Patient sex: F
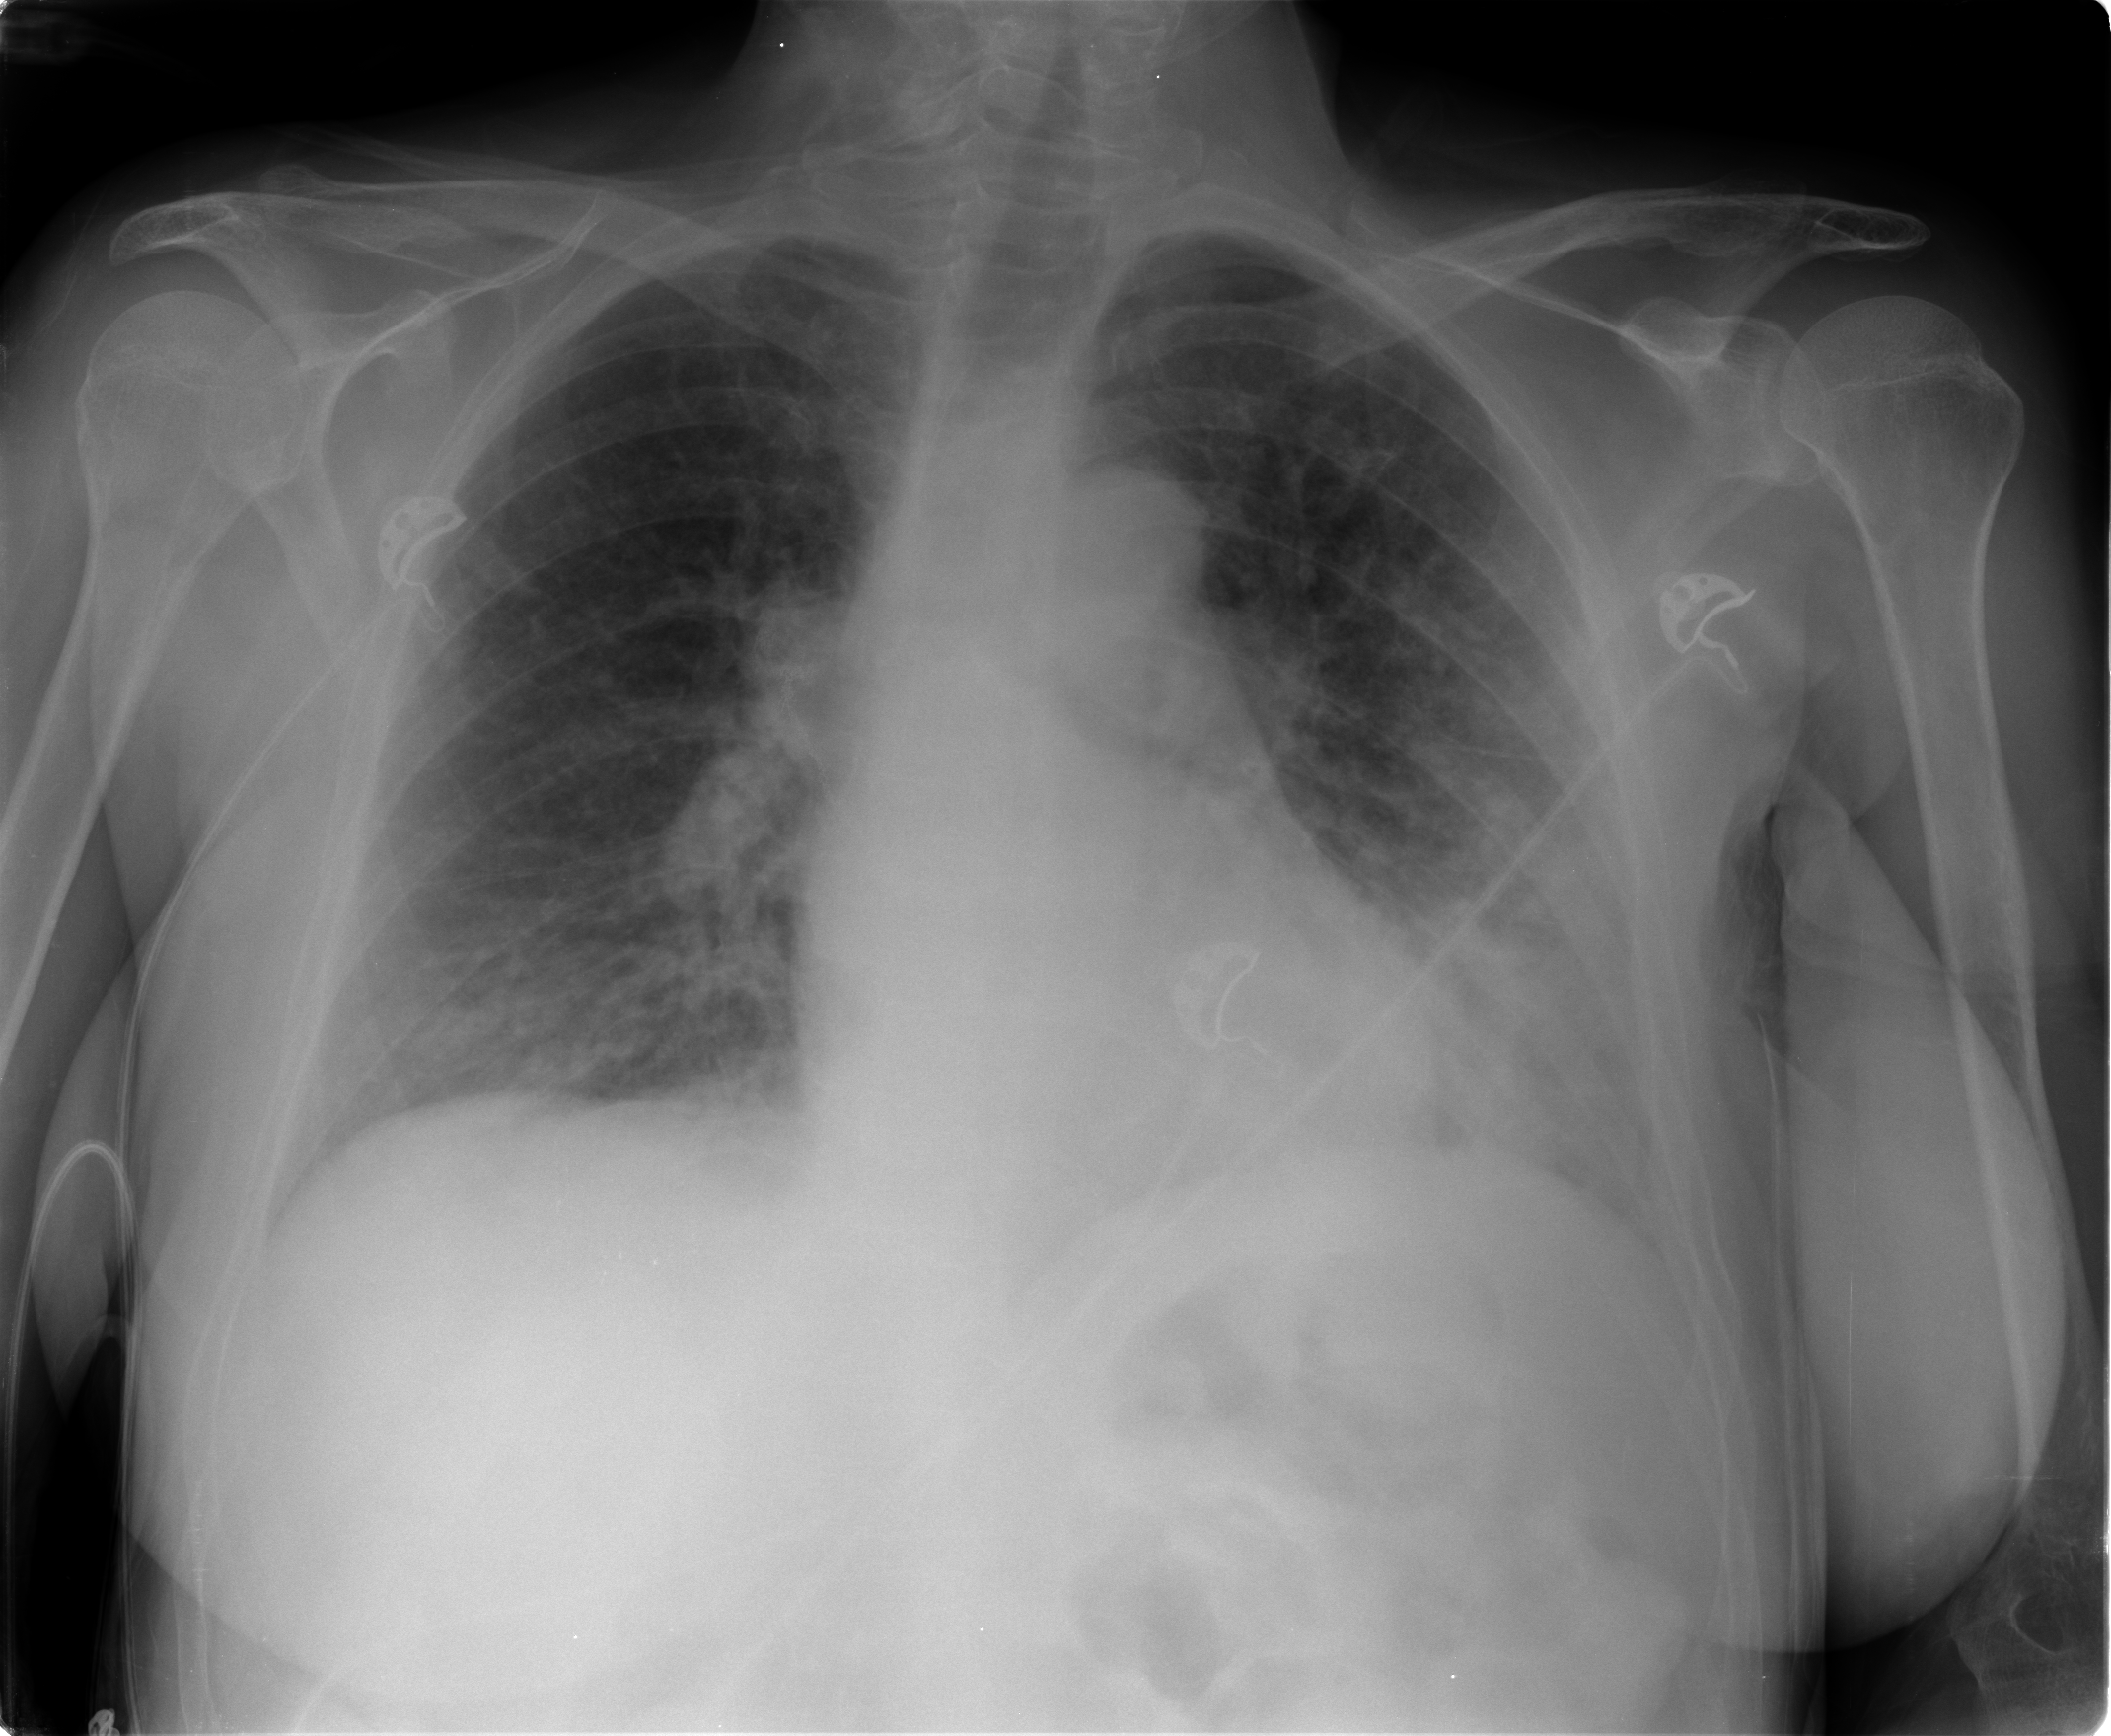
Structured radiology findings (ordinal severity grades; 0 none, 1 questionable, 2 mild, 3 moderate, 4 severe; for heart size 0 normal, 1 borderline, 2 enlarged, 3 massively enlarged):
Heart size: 0
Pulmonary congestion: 2
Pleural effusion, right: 0
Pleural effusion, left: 1
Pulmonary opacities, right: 0
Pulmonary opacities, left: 3
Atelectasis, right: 0
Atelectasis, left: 3